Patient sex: M
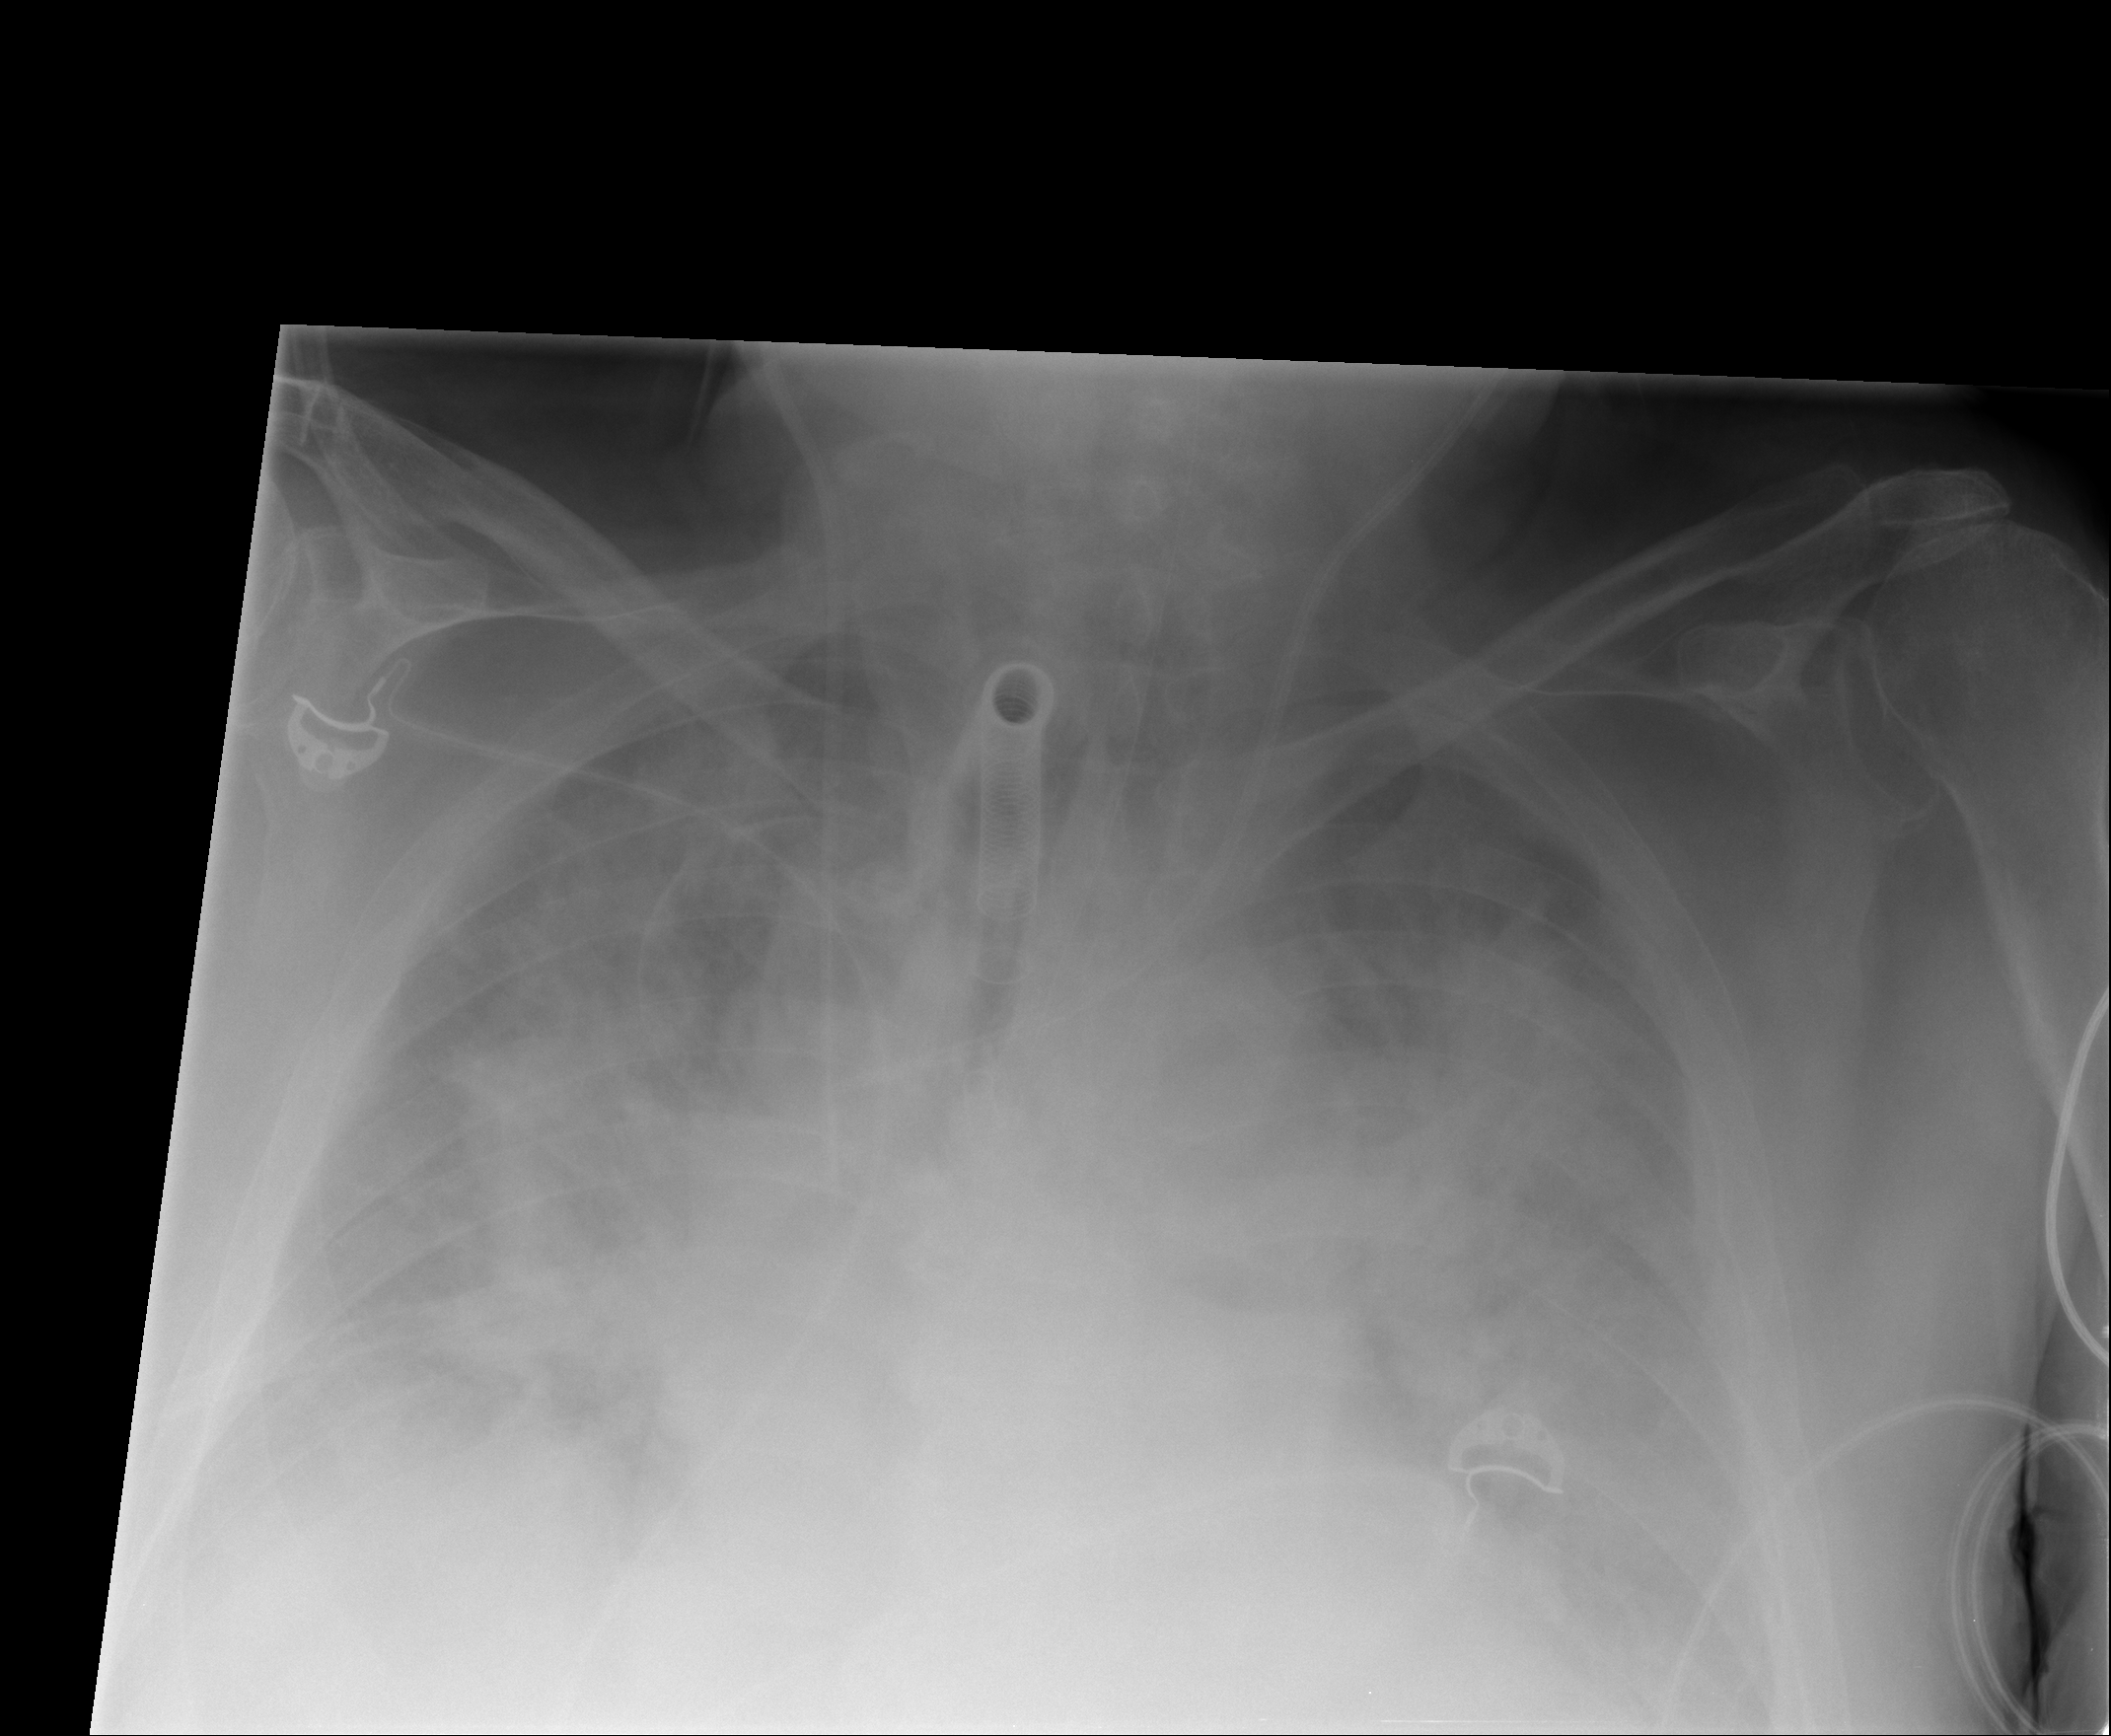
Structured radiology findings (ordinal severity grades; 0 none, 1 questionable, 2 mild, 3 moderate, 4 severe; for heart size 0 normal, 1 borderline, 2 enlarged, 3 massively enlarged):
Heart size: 2
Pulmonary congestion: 2
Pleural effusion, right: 2
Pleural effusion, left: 2
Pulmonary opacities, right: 4
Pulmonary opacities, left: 4
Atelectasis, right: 2
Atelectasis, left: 2